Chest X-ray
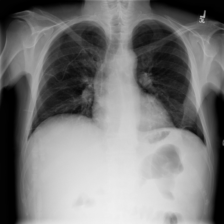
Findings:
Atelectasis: positive
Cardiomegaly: negative
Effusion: positive
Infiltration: negative
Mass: negative
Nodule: negative
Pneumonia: negative
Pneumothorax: negative
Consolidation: negative
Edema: negative
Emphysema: negative
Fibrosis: negative
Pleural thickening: negative
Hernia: negative